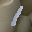
Label: 1